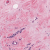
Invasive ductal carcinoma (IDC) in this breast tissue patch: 1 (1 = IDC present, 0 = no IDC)